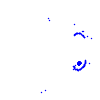
Particle: electron